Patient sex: M
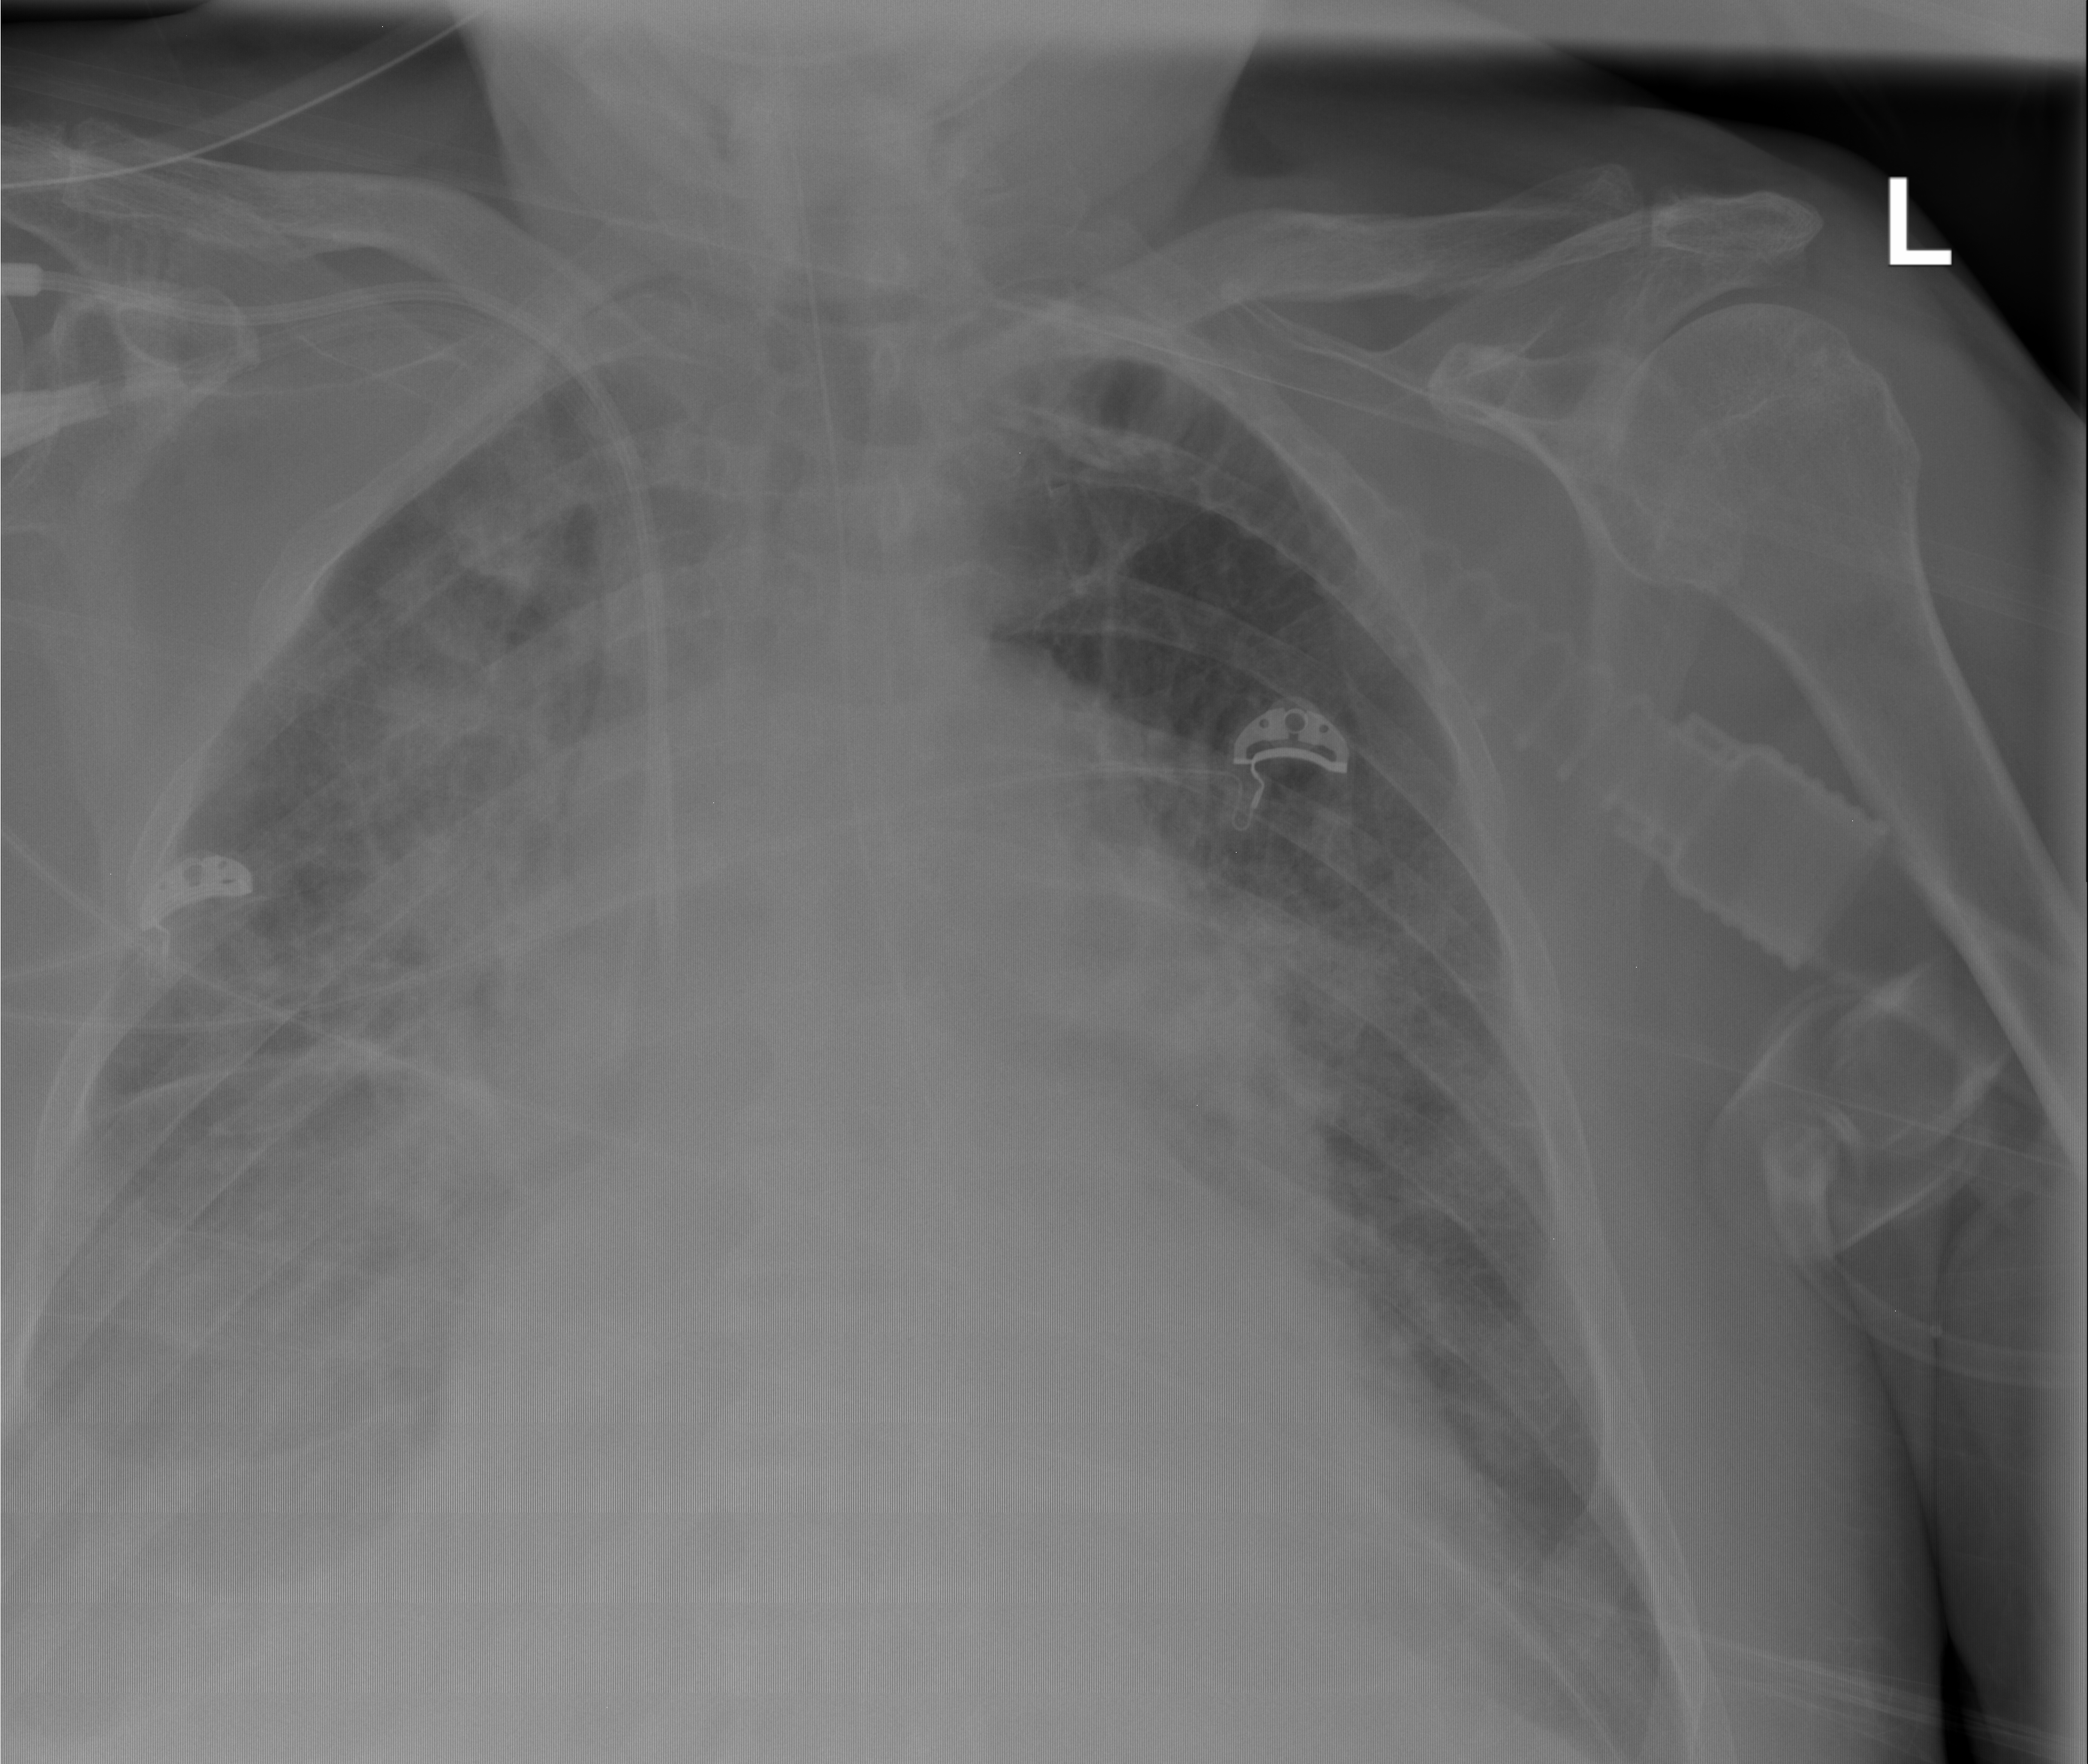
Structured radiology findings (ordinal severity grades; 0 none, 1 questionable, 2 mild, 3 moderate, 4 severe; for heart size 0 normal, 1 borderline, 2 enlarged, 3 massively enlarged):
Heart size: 2
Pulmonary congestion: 2
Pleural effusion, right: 2
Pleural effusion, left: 2
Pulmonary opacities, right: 3
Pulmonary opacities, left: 2
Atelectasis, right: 0
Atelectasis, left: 0